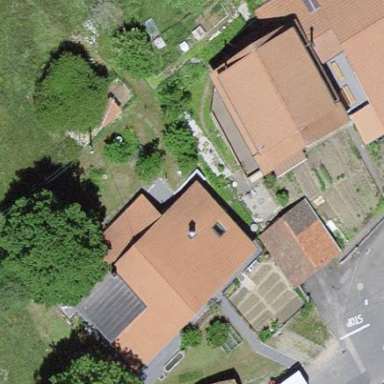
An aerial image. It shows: Residential building.